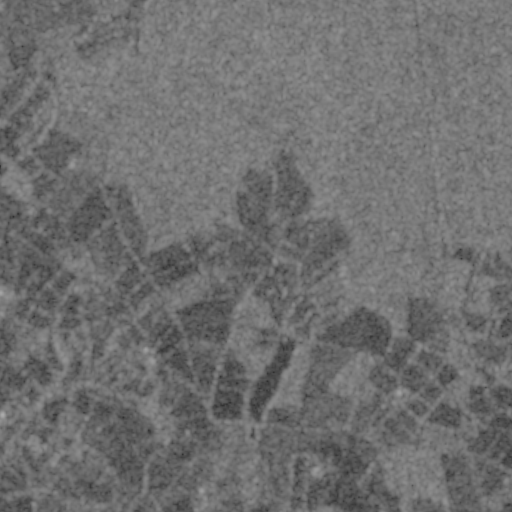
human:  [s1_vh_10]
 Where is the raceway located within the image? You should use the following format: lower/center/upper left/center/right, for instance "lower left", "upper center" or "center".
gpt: The raceway is located in the center right of the image.
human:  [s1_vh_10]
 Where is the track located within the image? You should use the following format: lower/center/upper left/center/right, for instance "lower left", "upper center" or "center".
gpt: There is no track in the image.

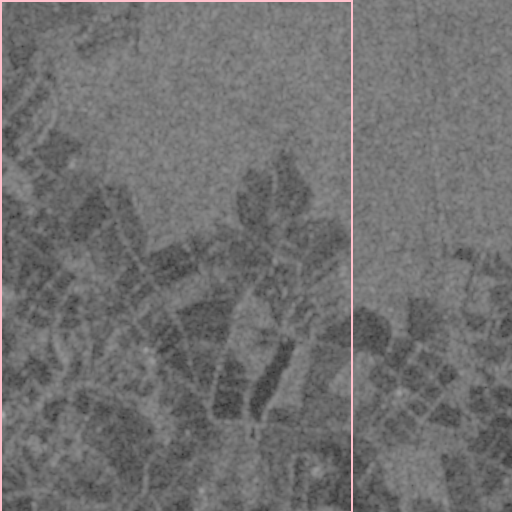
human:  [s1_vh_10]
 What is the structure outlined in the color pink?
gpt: The structure outlined in pink is a crop field.
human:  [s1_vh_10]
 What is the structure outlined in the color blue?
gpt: There is no blue outline.